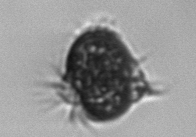
Label: Mesodinium